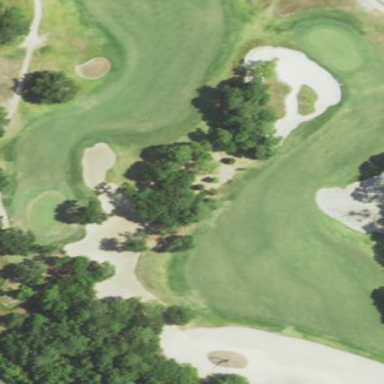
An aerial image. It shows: Golf fairway surrounded by grass.